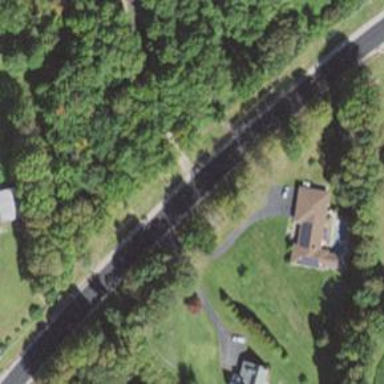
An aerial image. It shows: Residential driveway designated as service road.